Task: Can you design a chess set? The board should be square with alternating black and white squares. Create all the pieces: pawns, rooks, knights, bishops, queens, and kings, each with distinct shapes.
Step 3149:
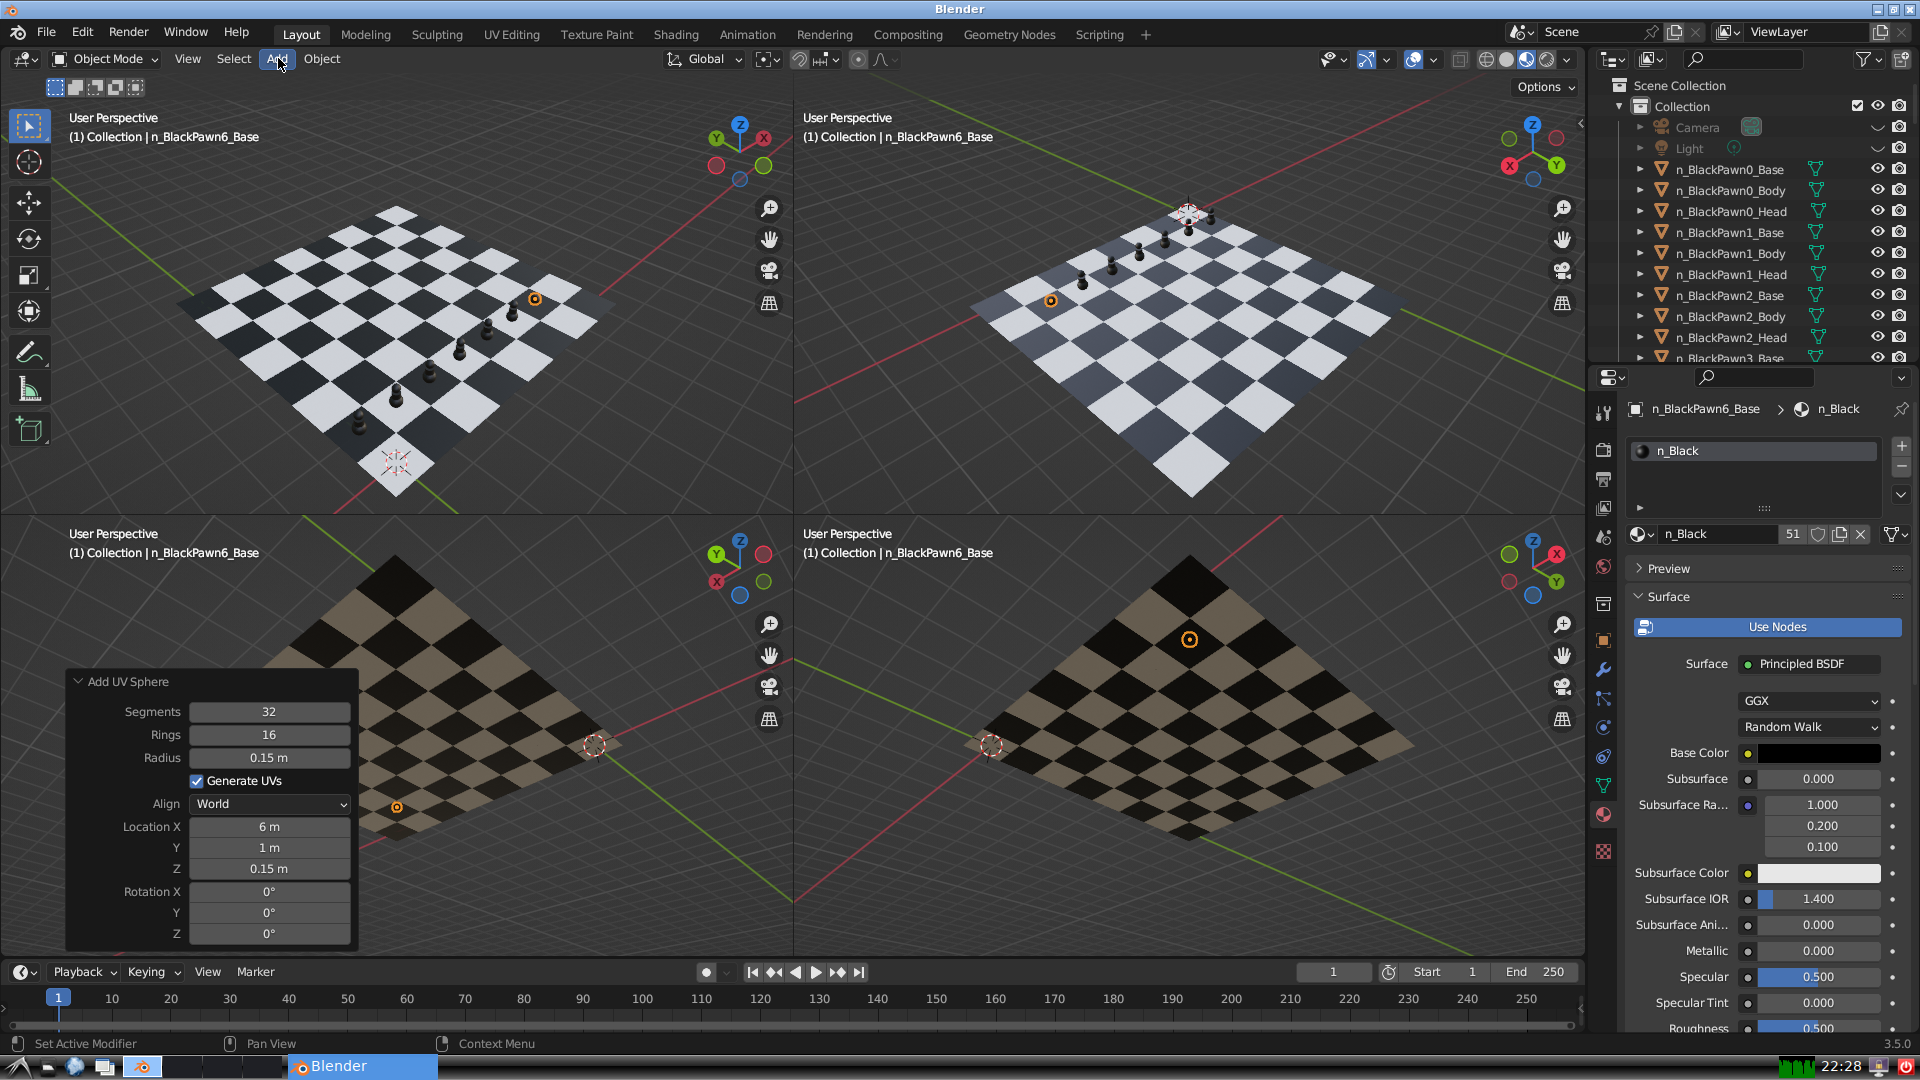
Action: click: no